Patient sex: F
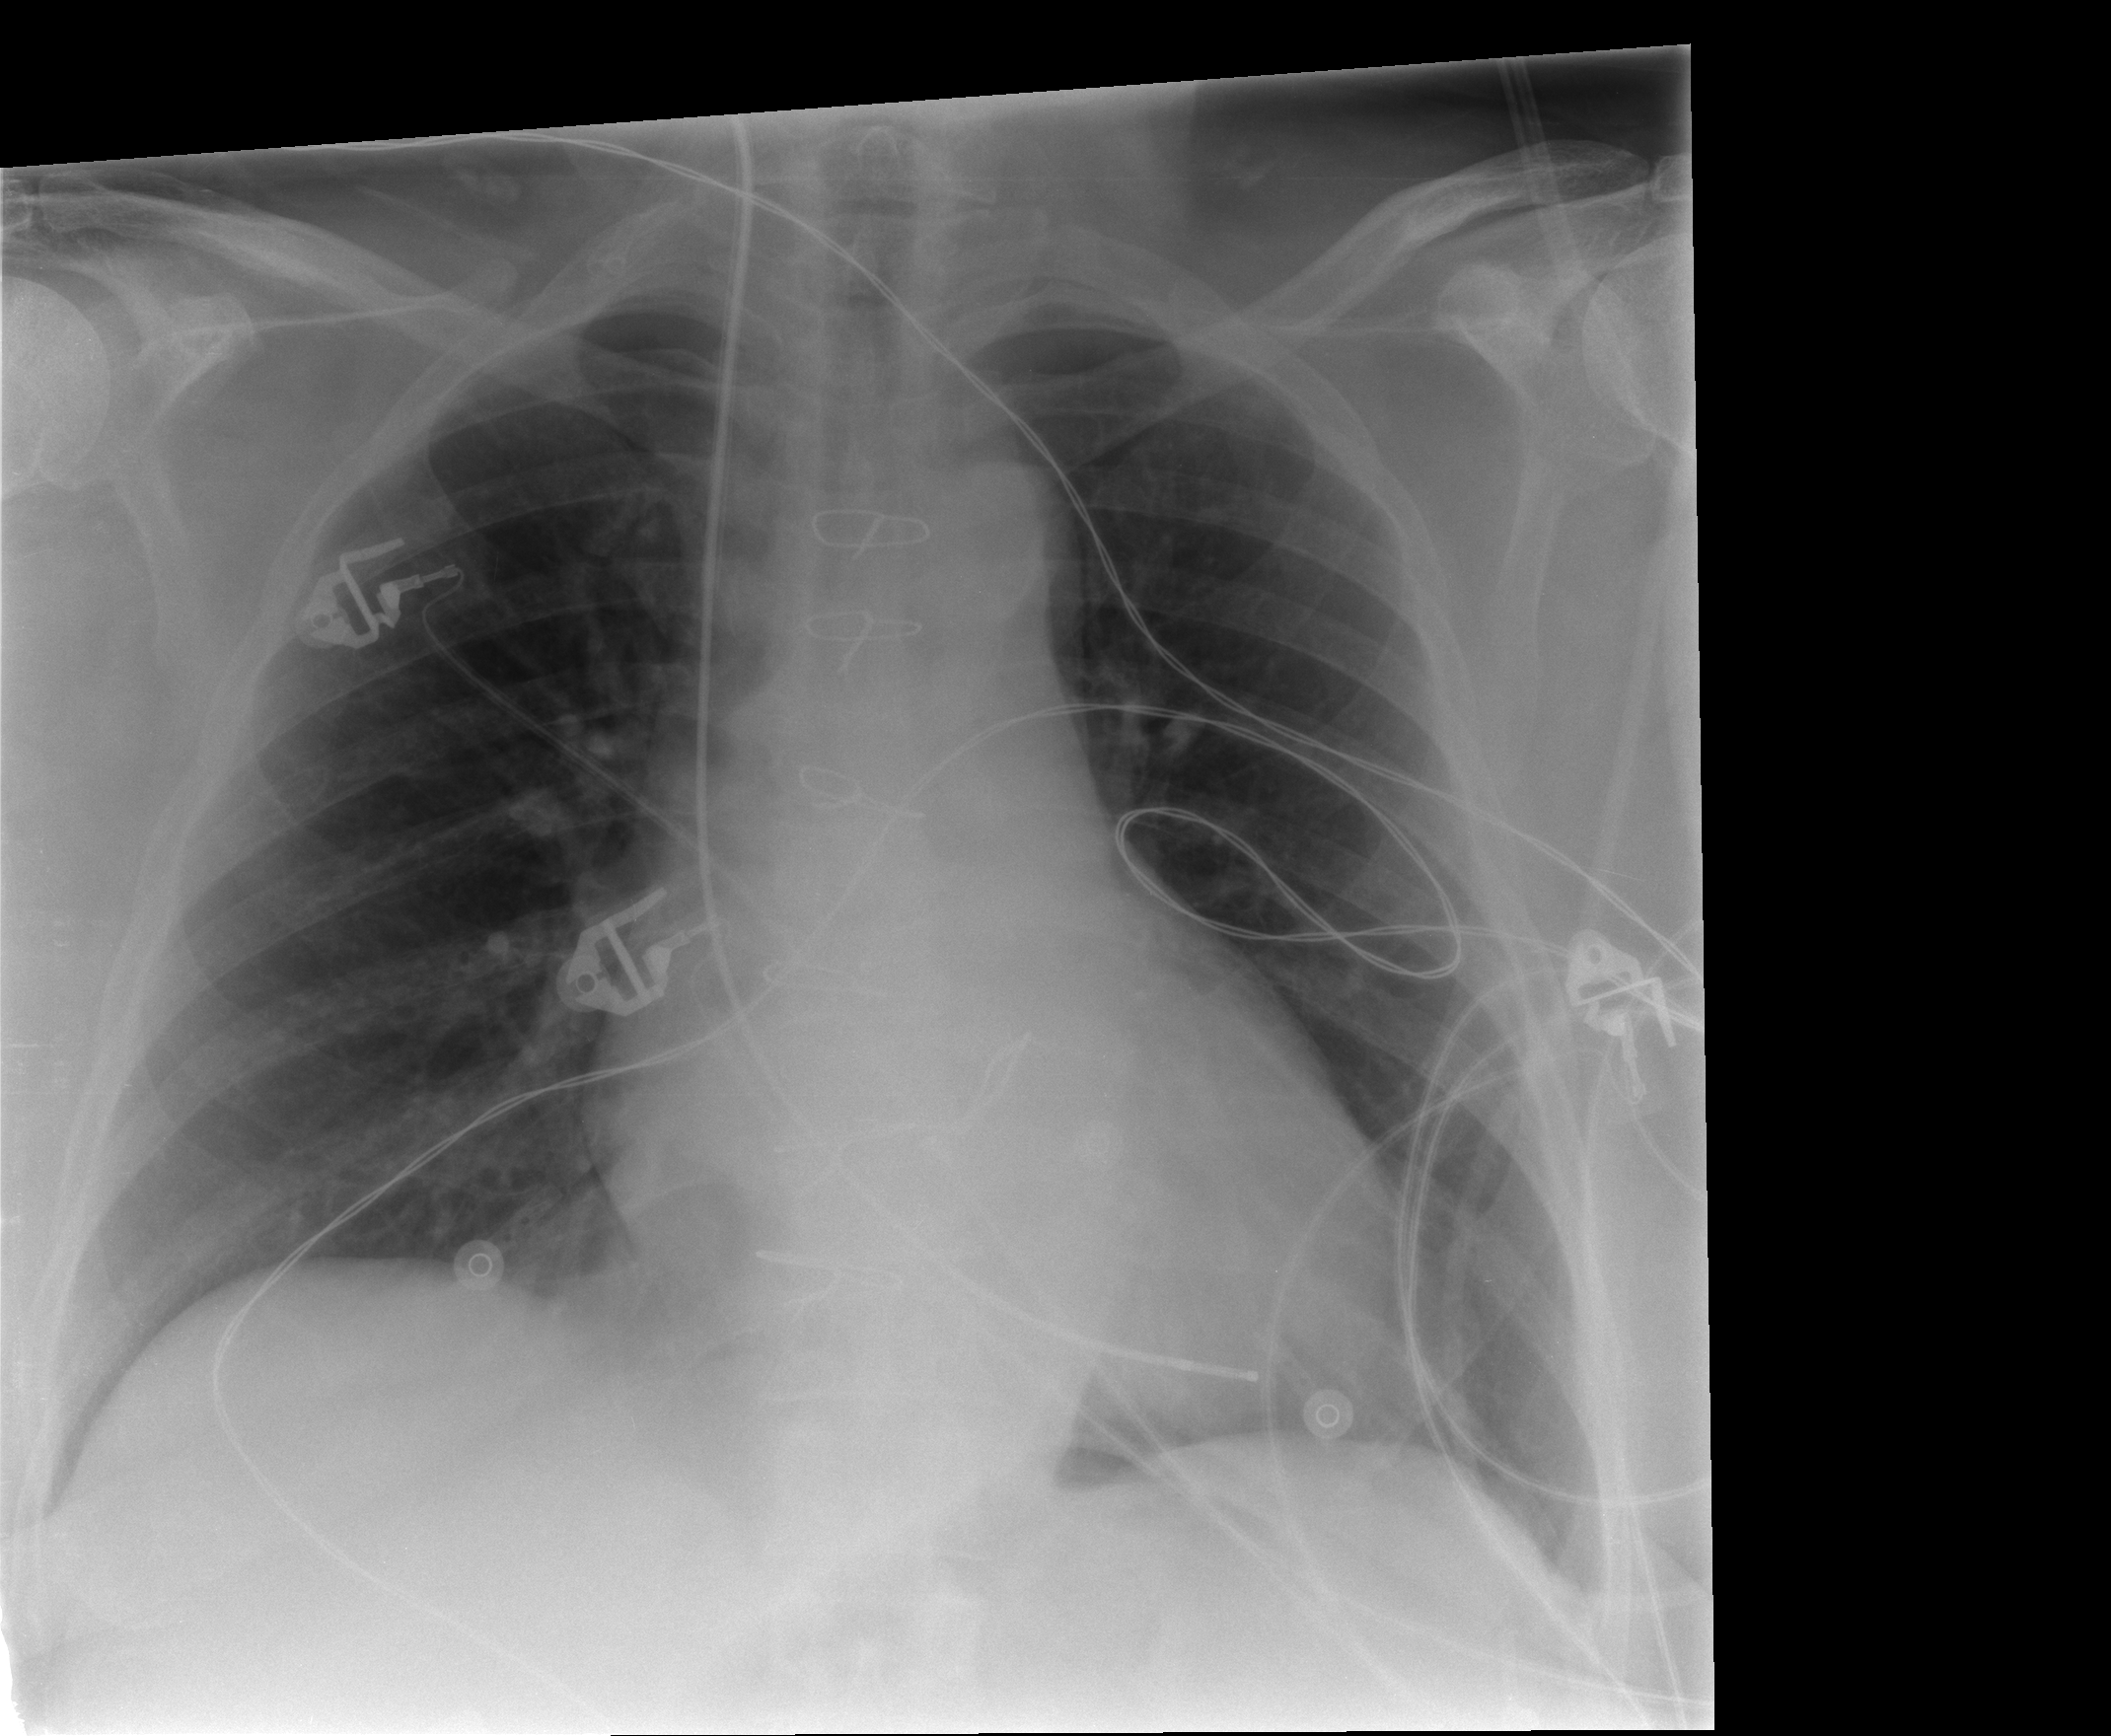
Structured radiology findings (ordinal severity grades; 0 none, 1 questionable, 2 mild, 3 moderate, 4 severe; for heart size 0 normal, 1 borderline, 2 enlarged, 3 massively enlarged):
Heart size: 0
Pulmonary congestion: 0
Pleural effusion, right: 0
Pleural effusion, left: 0
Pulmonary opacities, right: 0
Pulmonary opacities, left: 0
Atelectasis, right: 2
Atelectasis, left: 0